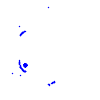
Particle: electron